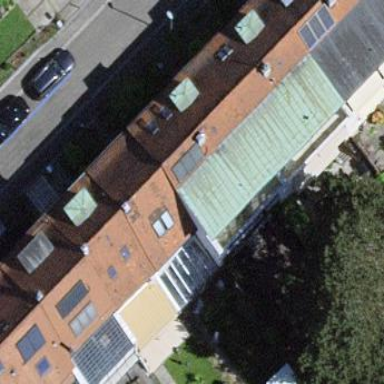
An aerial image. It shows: Terrace building.